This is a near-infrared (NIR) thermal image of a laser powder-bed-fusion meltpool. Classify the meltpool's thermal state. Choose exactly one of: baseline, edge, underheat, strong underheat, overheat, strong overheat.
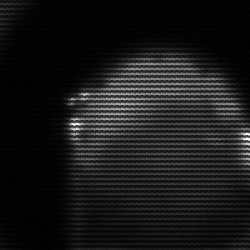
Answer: edge